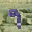
Label: 9